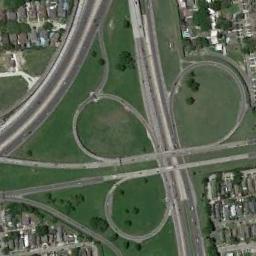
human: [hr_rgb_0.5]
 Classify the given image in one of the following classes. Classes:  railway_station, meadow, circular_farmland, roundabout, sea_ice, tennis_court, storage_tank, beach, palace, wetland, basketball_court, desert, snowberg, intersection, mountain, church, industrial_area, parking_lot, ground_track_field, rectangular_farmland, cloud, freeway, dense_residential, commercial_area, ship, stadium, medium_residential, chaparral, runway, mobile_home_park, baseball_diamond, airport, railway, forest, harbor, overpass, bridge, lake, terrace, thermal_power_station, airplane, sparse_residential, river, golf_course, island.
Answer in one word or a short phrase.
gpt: overpass